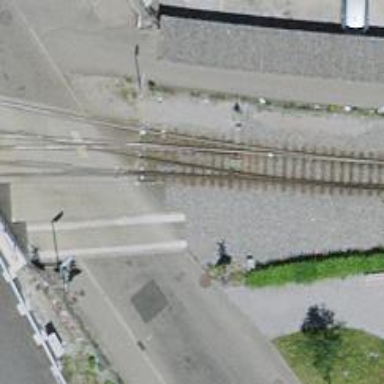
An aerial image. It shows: Railway switch.